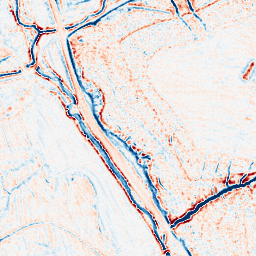
Category: edge_preserving
Decomposition family: bilateral
Decomposition parameters: d: 9
sigma_color: 150
sigma_space: 100
Upsampling method: sinc_blackman
Upsampling parameters: scale: 4
kernel_size: 8
Upsampling scale: 4